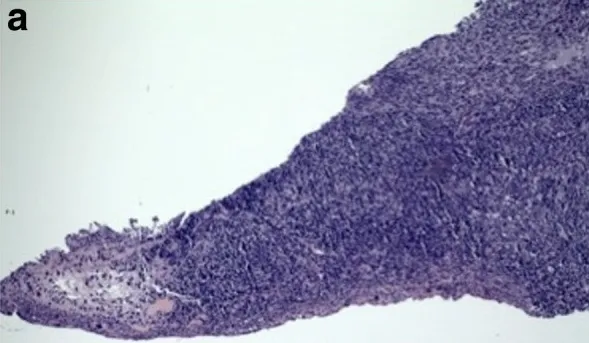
Histopathology of the incisional medical canthal biopsy specimen from the patient's right eye. A Hematoxylin-eosin staining of lymphoid follicles composed of small cells with mitotic figures and tingible body macrophages. (x 100 magnification) (b) Dense CD20 staining of B cells.
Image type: pathology (h&e)